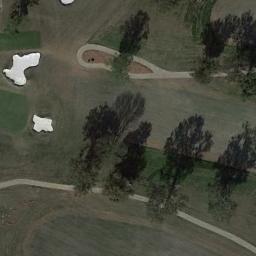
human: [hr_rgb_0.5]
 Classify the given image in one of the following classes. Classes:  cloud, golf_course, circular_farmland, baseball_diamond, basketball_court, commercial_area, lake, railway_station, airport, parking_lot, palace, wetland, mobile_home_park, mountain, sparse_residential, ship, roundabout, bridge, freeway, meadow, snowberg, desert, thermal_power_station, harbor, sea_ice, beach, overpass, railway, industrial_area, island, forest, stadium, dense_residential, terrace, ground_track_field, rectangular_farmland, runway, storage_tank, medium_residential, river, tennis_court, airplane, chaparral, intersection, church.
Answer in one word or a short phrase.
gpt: golf_course